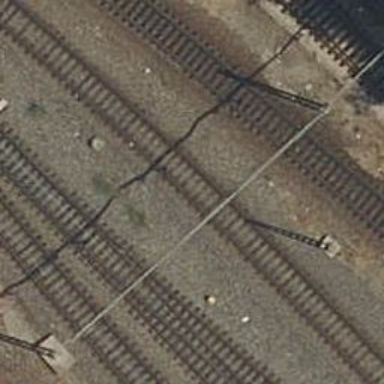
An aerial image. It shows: Railway track with electrified contact lines. This is siding track.